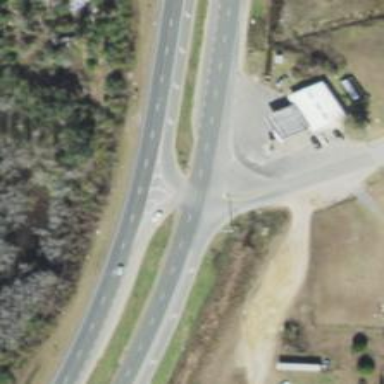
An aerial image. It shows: Asphalt trunk link road.